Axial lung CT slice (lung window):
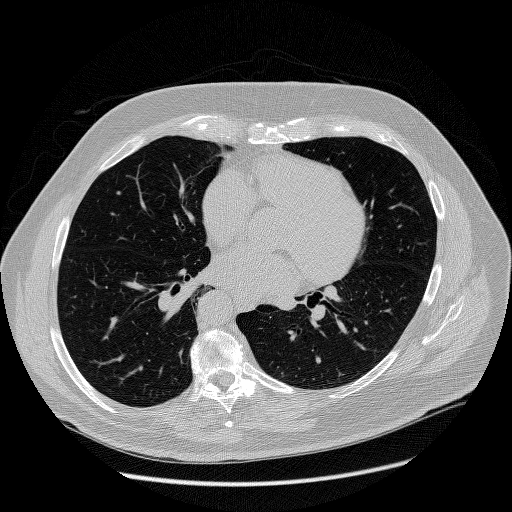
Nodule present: no